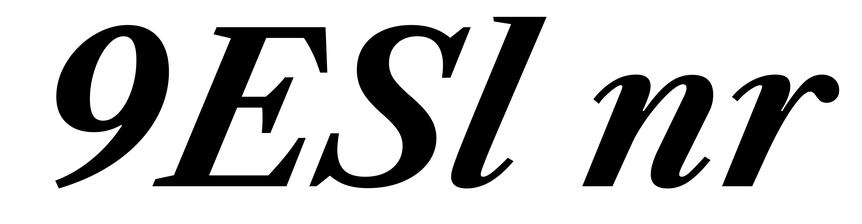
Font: LibreCaslonText-Italic_Bold_Italic